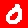
Digit: 0